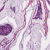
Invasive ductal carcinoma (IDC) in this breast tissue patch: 1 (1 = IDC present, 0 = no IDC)